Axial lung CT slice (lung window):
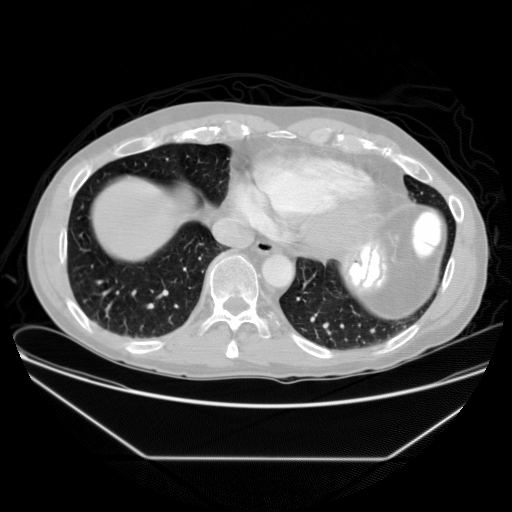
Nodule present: no